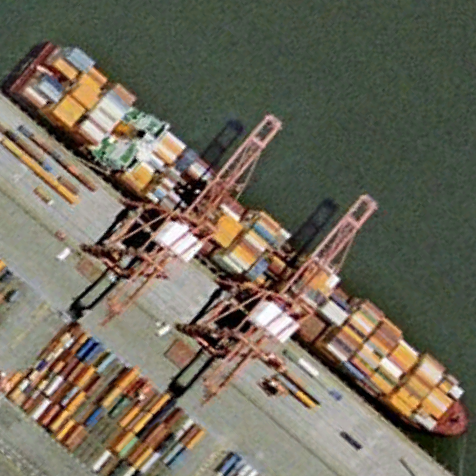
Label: civil